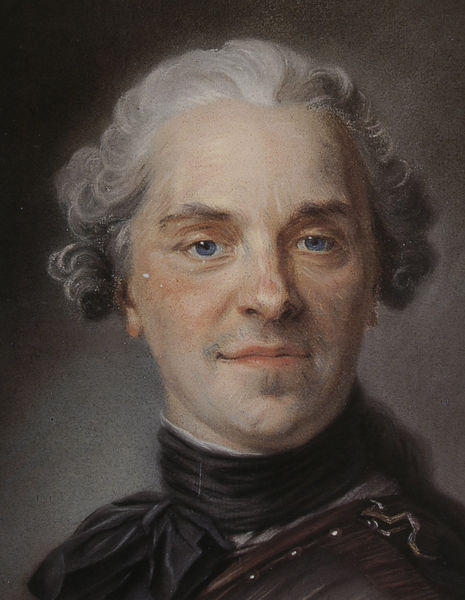
Titel: Le Maréchal de Saxe
Künstler: Maurice Quentin de La Tour
Standort: Saint-Quentin
Institution: Musée Antoine Lécuyer
Schlagwörter: blau, dunkel, gemälde, kopf, mann, schatten, weiß, ocker, ausschnitt, braun, frisur, grau, haar, hell, hintergrund, kreide, licht, mund, nase, ohr, orange, pastell, profil, schwarz, stirn, zeichnung, blick, rot, schal, tuch, beige, schleife, alt, bart, hemd, jacke, jung, wand, augen, band, barock, falten, gesicht, kragen, mensch, silber, bildnis, halskrause, herr, portrait, porträt, öl, auge, haare, mantel, stoff, adel, augenbrauen, blaue augen, en face, england, front, frontal, haarpracht, kinn, lippe, lippen, locke, locken, ohren, potrait, puder, rokoko, rosa, schulter, seide, perücke, schwanz, schwung, lächeln, wangen, wellen, man, halsband, graphik, violett, ausdruck, falte, zopf, krawatte, detail, riemen, brauen, halstuch, homme, noeud, pupillen, gerade, seitenansicht, dreiviertelansicht, edel, wange, augenbraue, nieten, ohrläppchen, betrachter, fleisch, spange, lachen, schnalle, stolz, hautfarbe, künstler, lockig, noir, scharz, uniform, soldat, selbstbildnis, stehkragen, heiter, fürst, rüstung, gedreht, kurz, nasenlöcher, stoppeln, braue, brustpanzer, gekämmt, harnisch, halbportrait, meliert, rasiert, halbporträt, leder, wams, kaulbach, blauäugig, feldherr, adliger, beschlag, freundlich, lord, selbstbewusst, direkt, peinture, preussen, schelm, neugierig, schließe, gewellt, nattier, garu, gepudert, dessin, züge, stechend, graue haare, toile, mozartzopf, intim, graues haar, selbstbildnid, schmunzeln, col, sugen, nasenrücken, la tour, frisiert, halsschleife, llicht, geheimrat, weißhaarig, hemkragen, puter, durchdringend, graumeliert, inlarant, ohrläüüchen, perlenfibel, schleimer, gescheit, nœud, imberbe, yeux bleu, yeux bleux